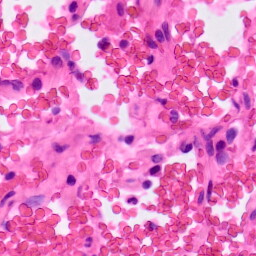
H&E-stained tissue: Lung